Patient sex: M
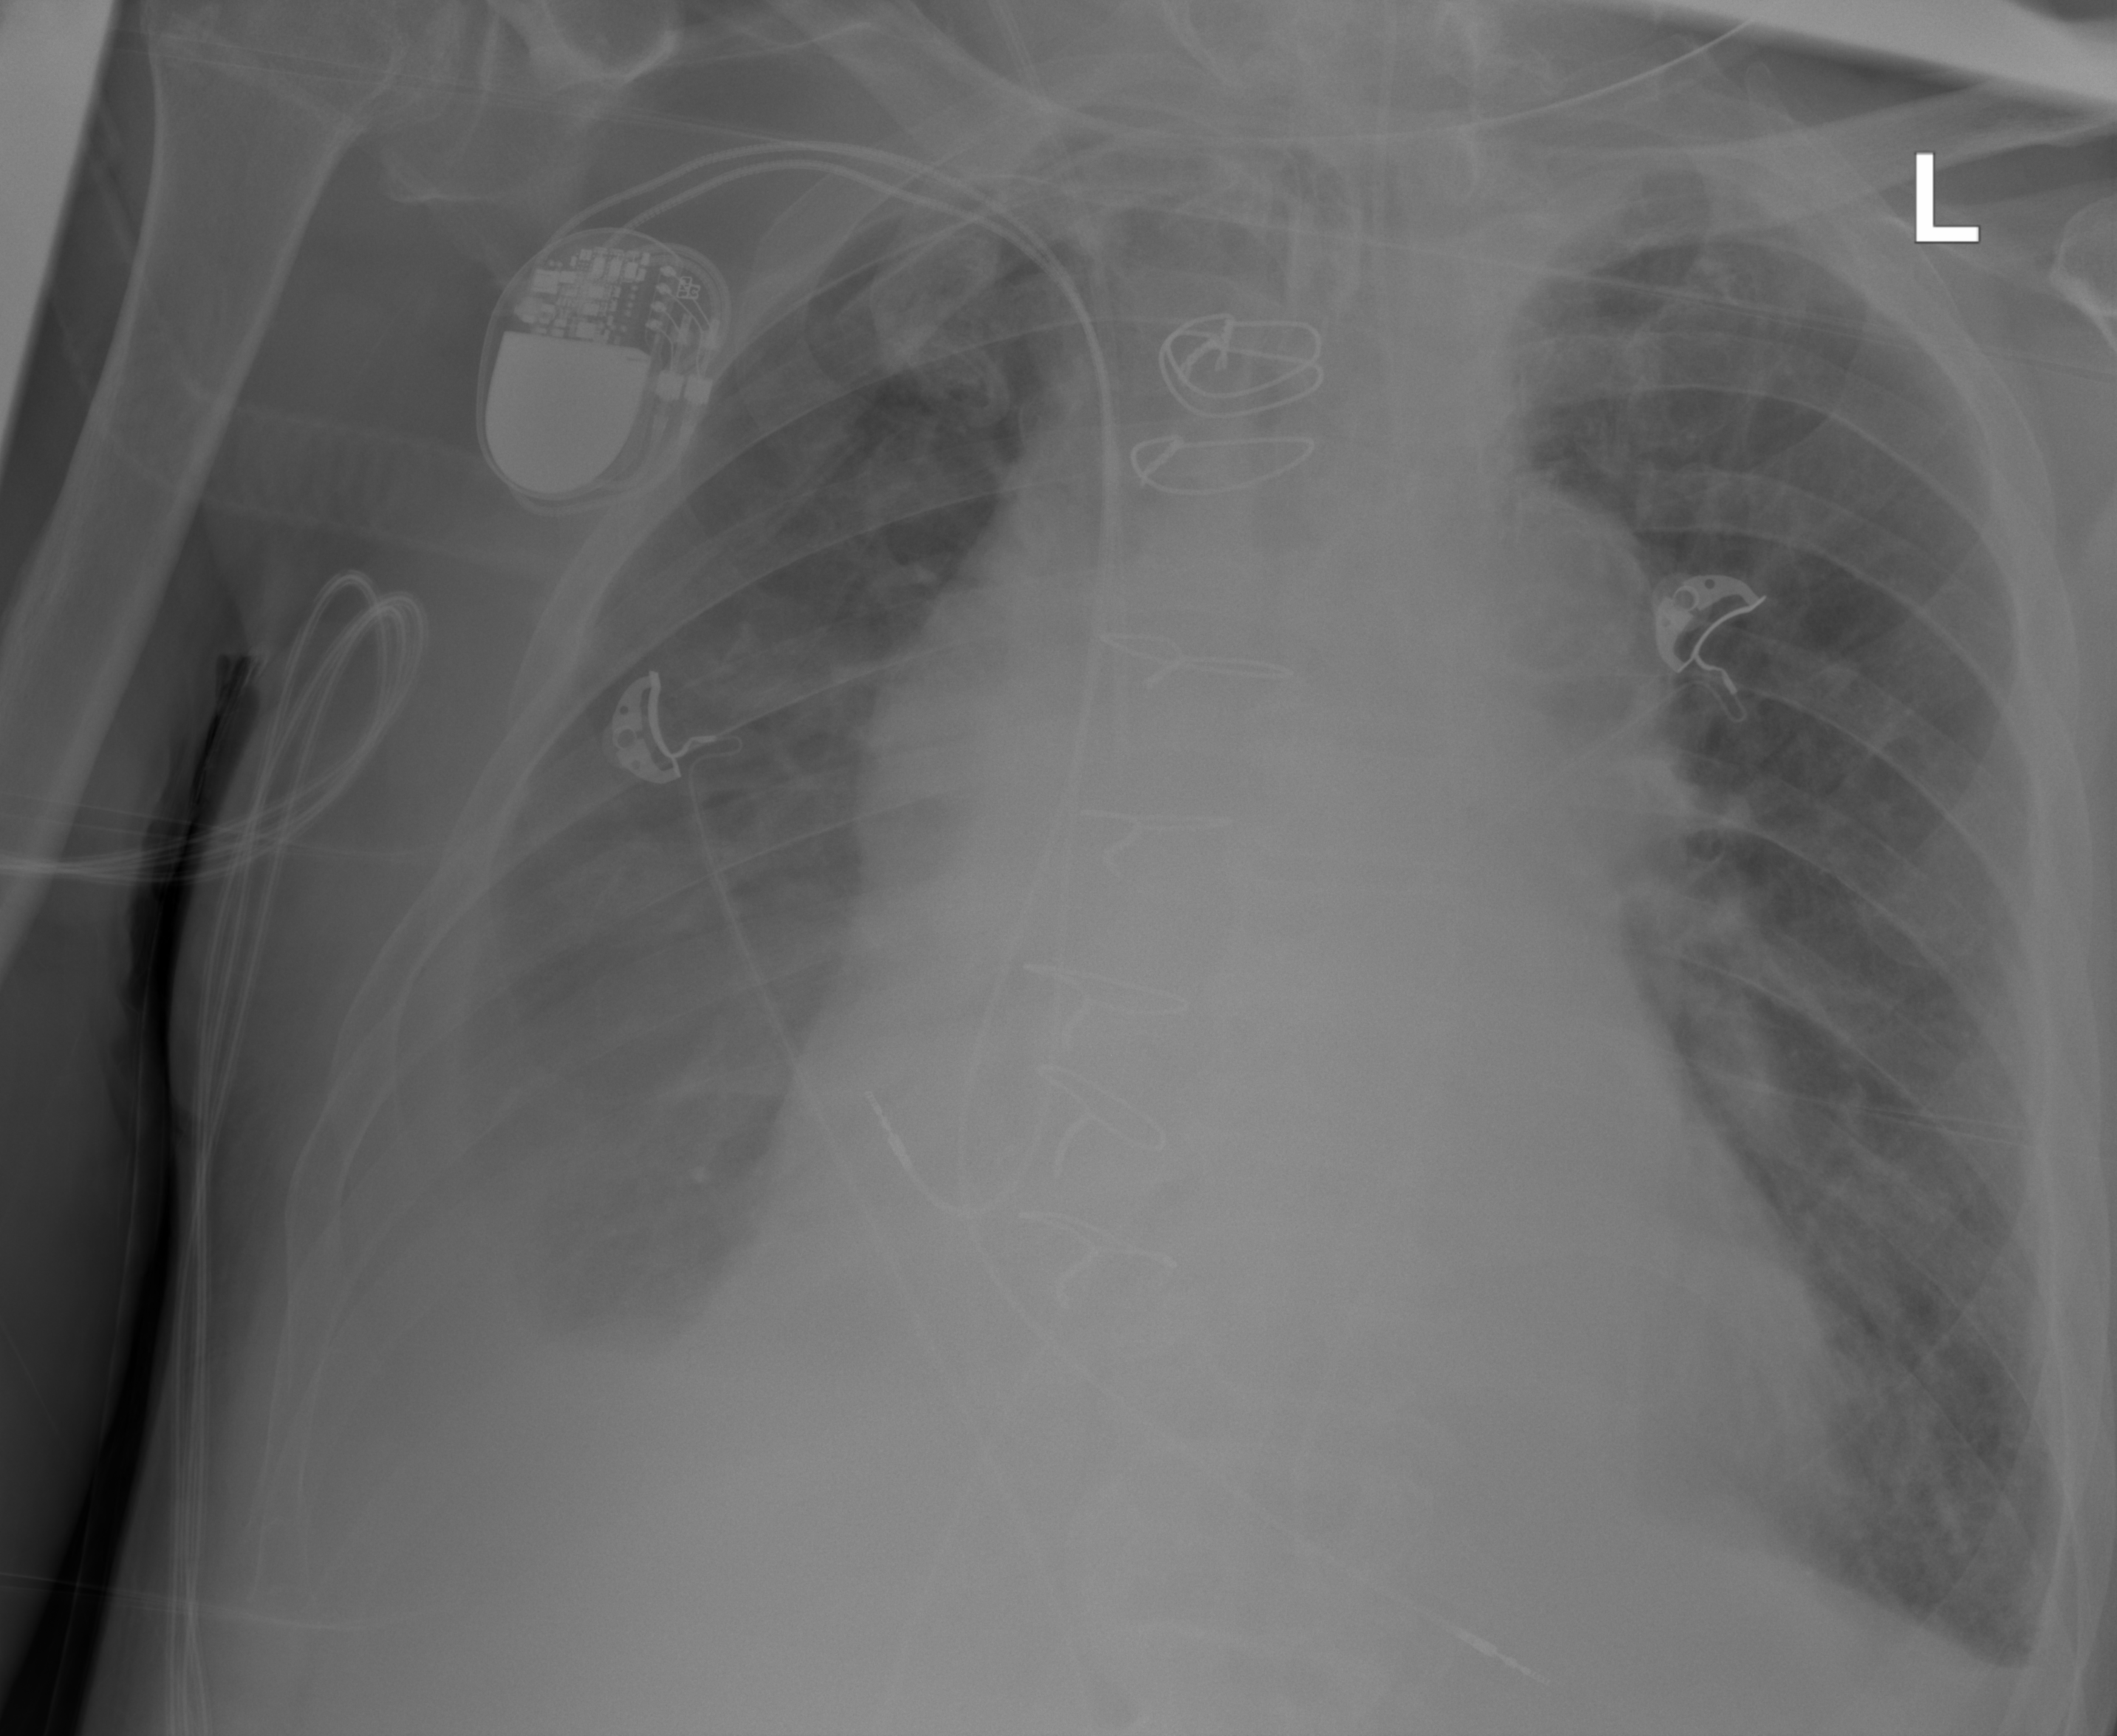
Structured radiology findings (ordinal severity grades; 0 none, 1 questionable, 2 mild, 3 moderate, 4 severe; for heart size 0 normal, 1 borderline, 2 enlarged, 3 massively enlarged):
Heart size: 2
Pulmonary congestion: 2
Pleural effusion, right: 3
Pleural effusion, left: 0
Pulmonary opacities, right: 2
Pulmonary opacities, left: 2
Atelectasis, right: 2
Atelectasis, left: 2